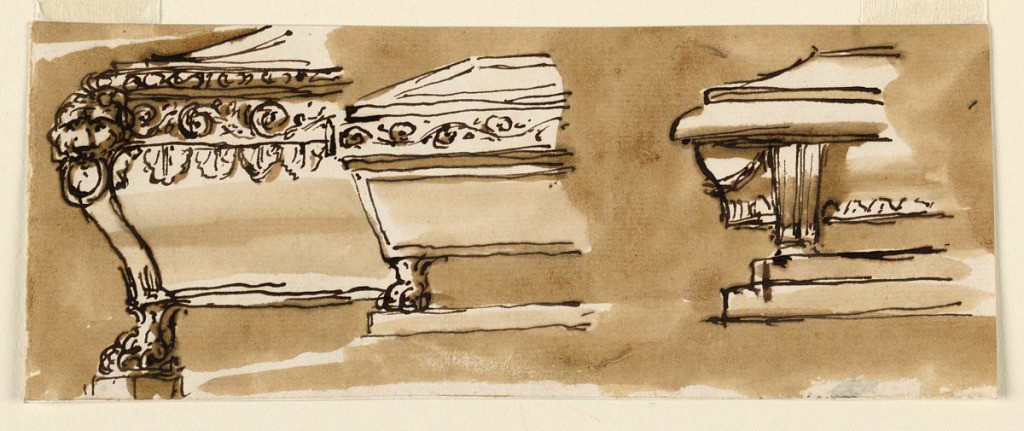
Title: Designs for Sarcophagi
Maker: Giuseppe Barberi, Italian, 1746–1809
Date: ca. 1780
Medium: Pen and brown ink, brush and brown wash on lined off-white laid paper
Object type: Drawing
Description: The left half is shown, with the left support shown from inside. Bathtub form a carved gaine with a lion mask rising from the support. Colored background. Below ar the points of a stroke in -1402 and upper parts of its background coloring.